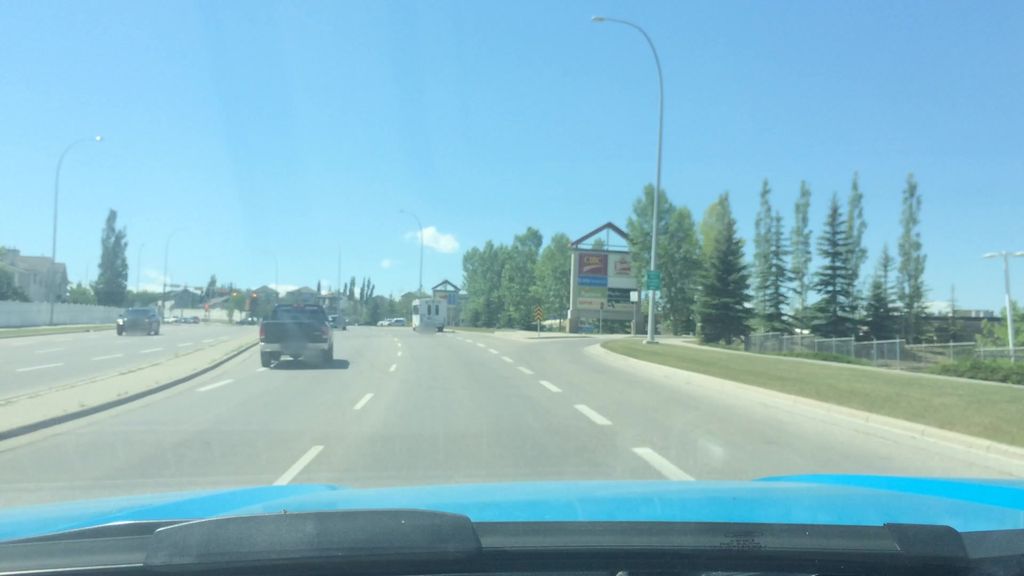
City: calgary